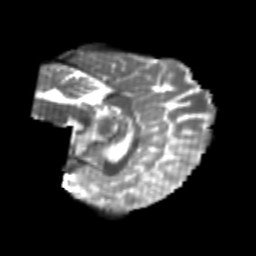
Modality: T2w
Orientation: sagittal
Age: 23
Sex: female
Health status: healthy
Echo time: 0.074 s